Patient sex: M
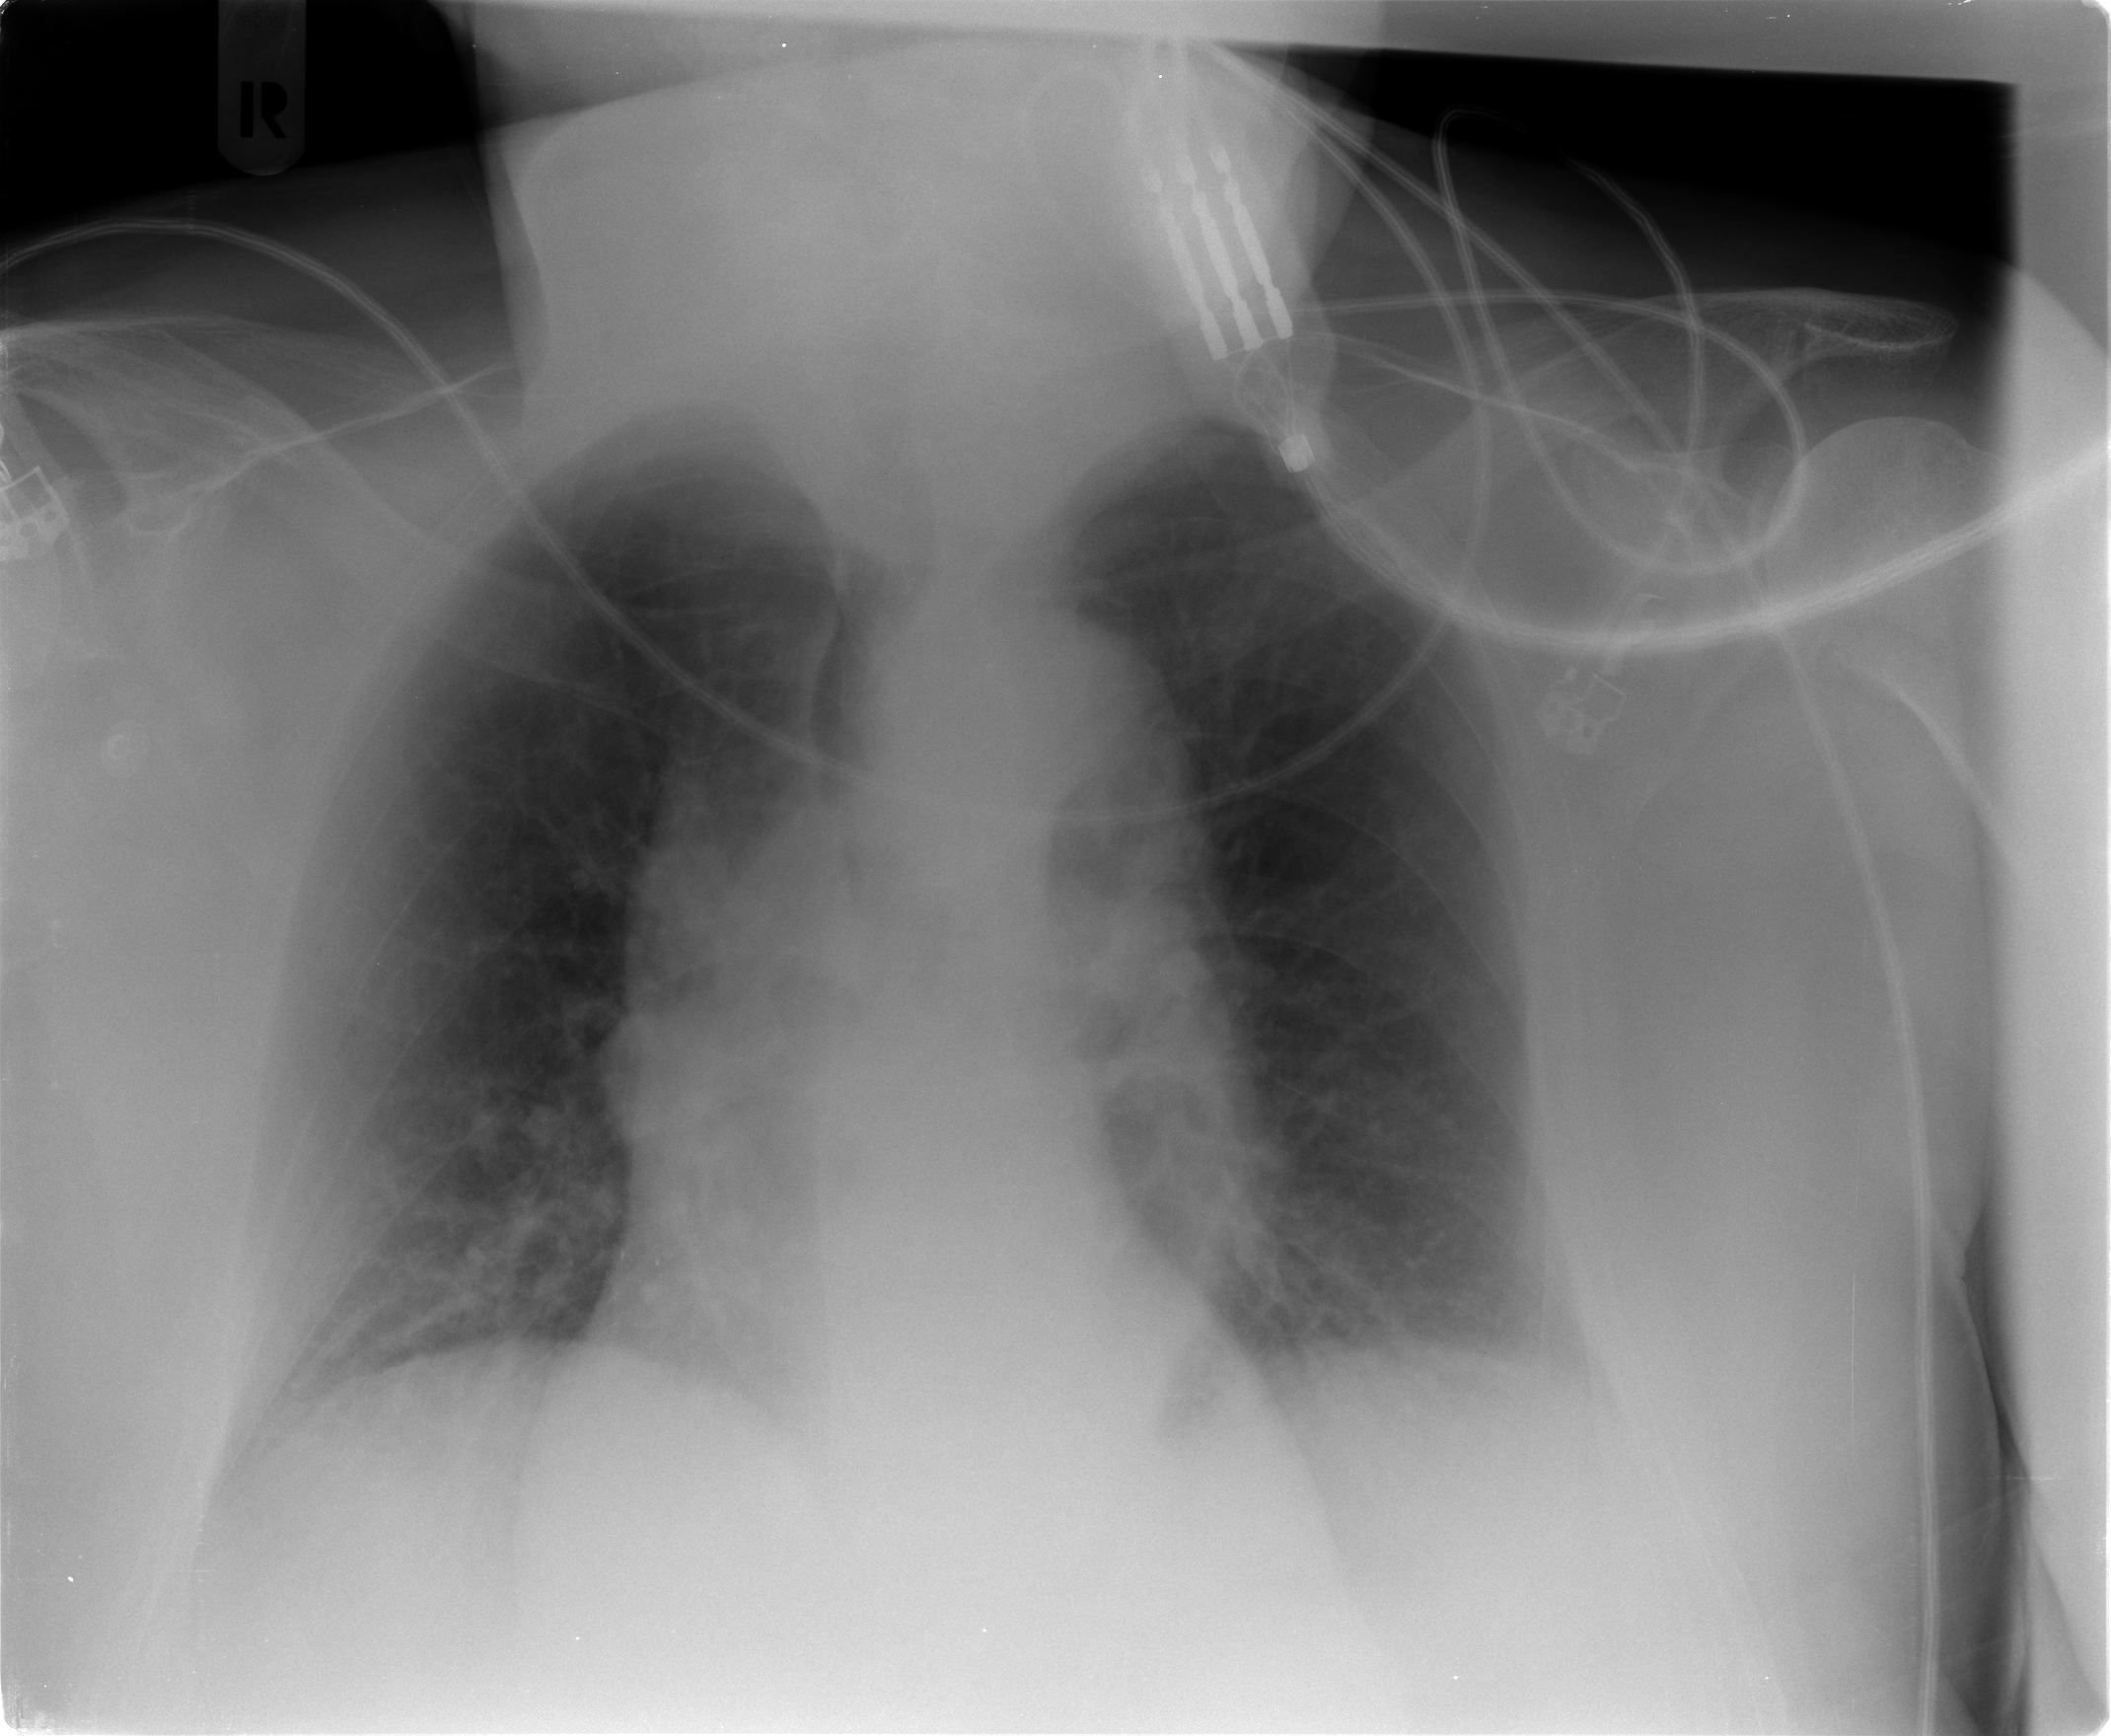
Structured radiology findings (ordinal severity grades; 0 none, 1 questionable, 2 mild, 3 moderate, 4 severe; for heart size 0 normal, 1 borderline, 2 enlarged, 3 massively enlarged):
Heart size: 0
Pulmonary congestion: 1
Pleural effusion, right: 1
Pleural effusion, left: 1
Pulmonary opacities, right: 2
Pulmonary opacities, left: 0
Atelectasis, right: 2
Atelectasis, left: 2